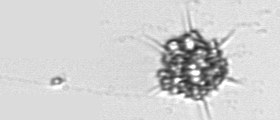
Label: Dictyocha